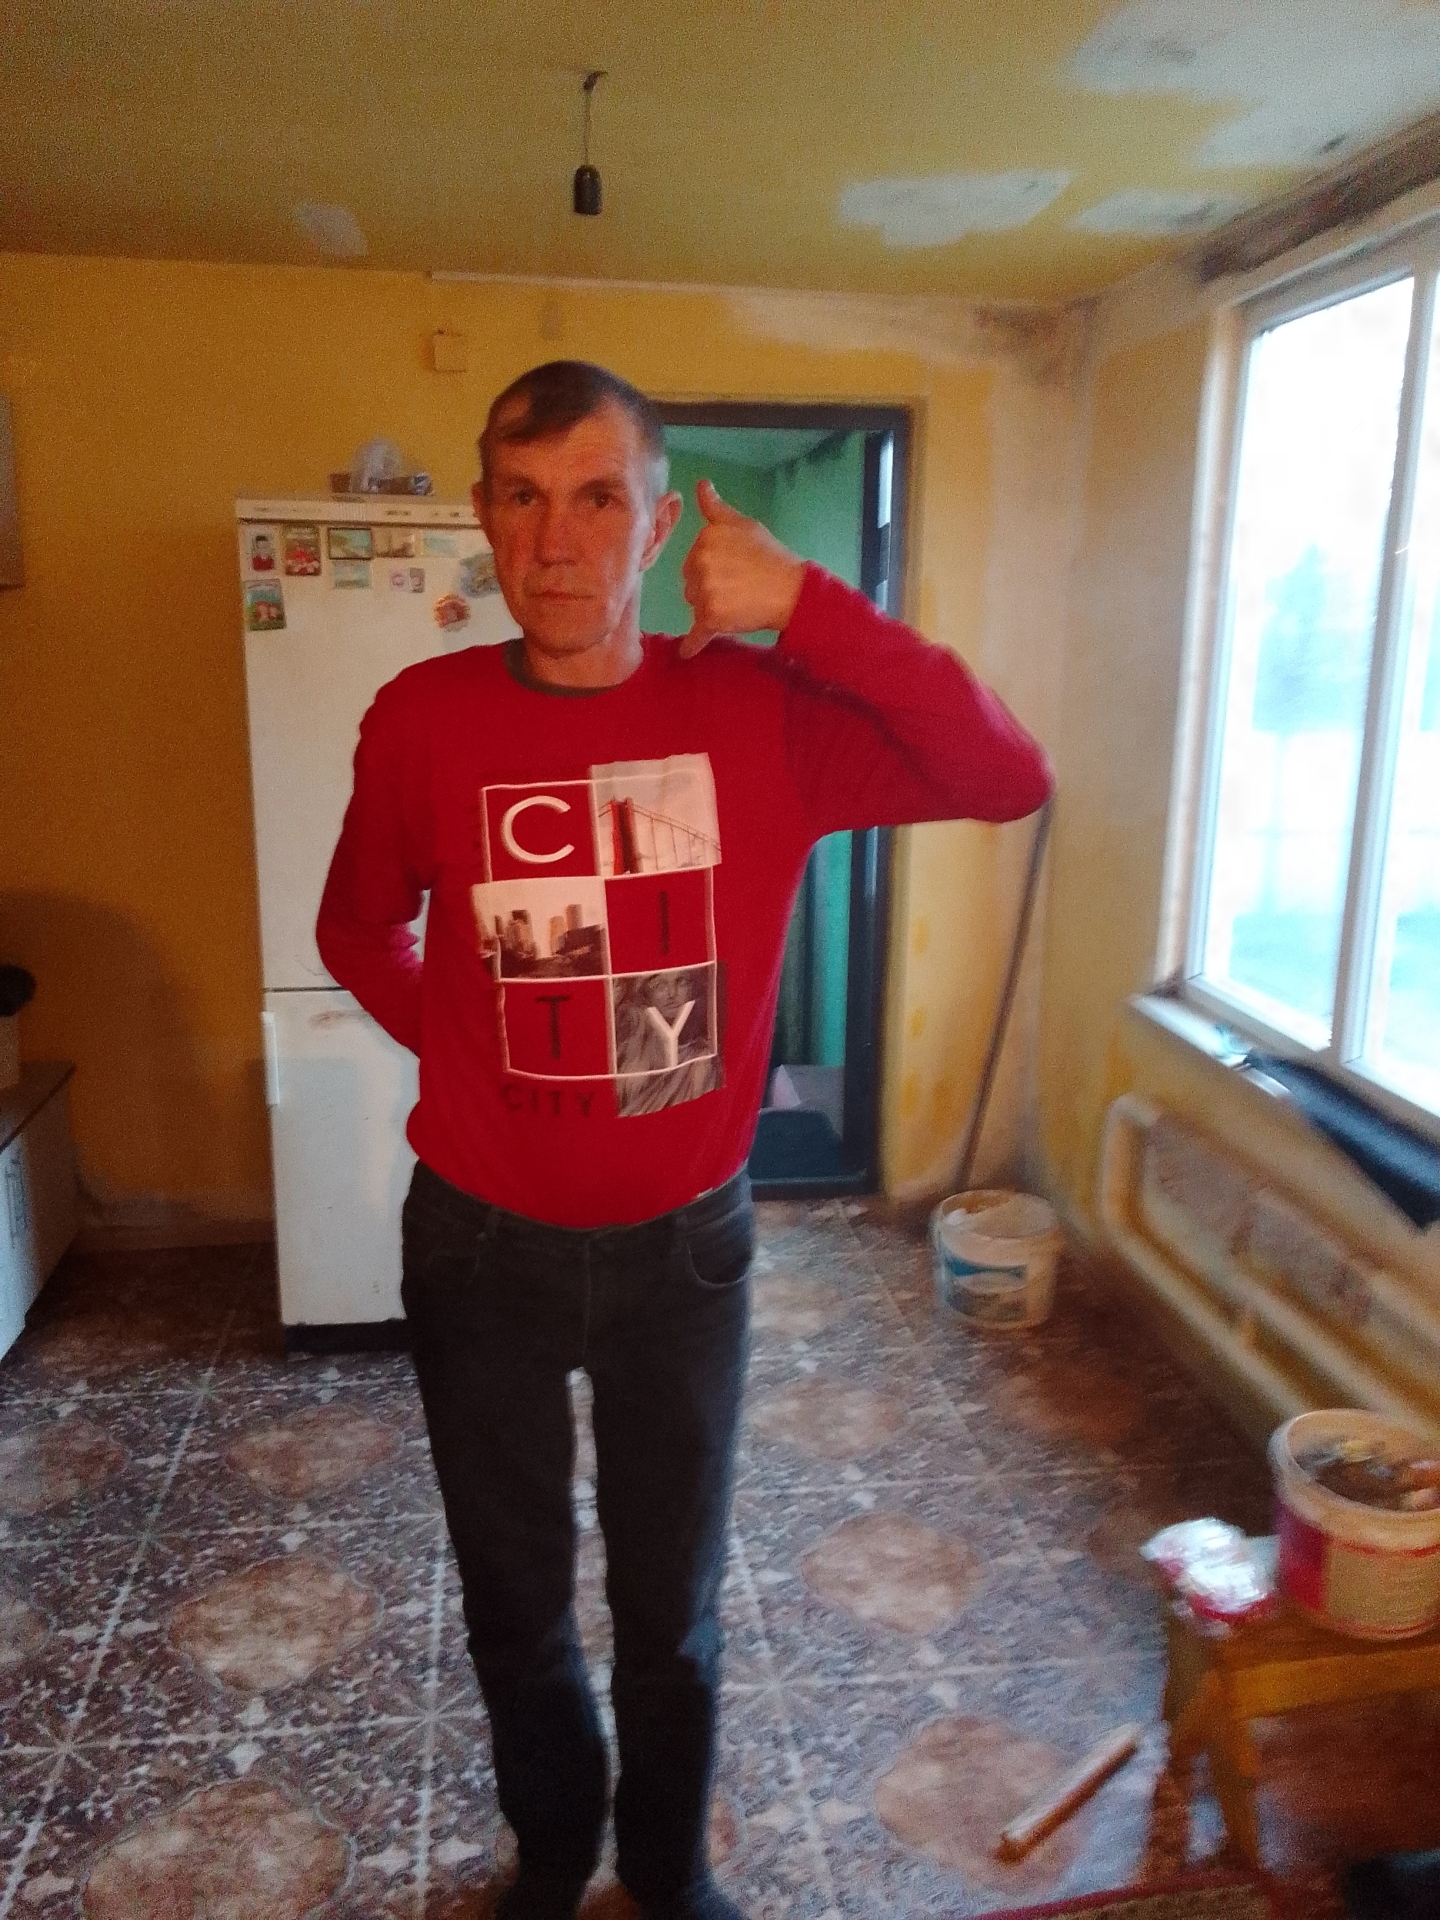
Label: noise